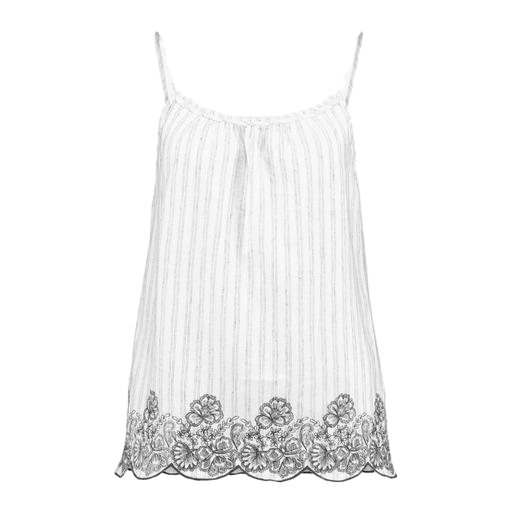
white ellie swing cami, multicolor tall white cami top, white plus size strappy top, white background